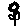
Label: flower